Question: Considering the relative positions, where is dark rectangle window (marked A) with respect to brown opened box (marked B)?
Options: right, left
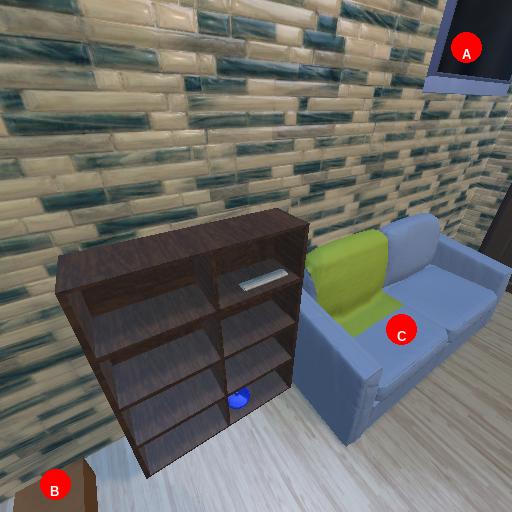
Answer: right